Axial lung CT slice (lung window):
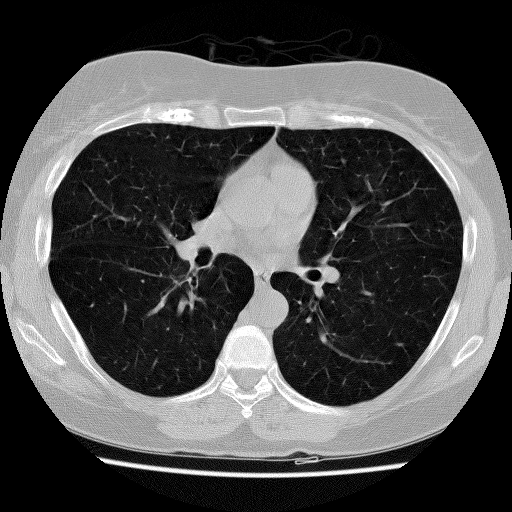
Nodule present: no